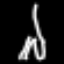
Label: The Eiffel Tower